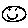
Label: smiley face